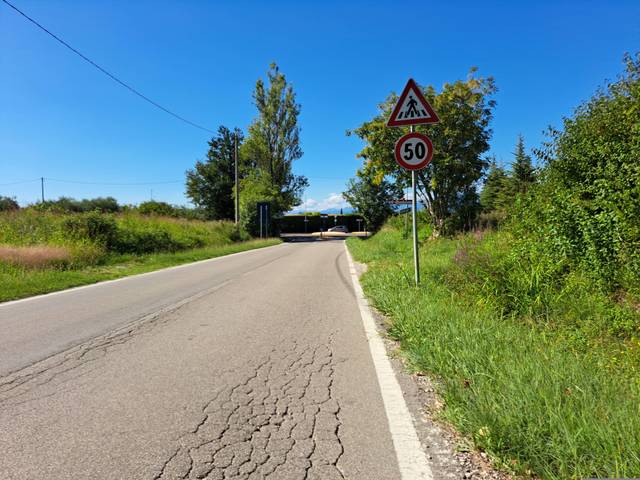
Region: Italy
Coordinates: 45.47, 10.723